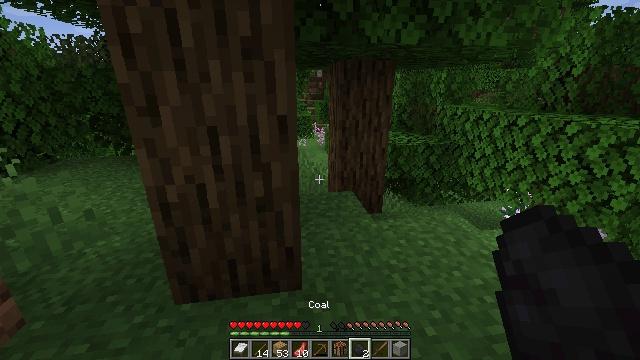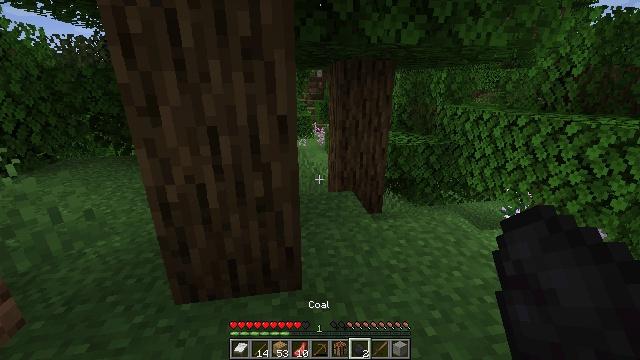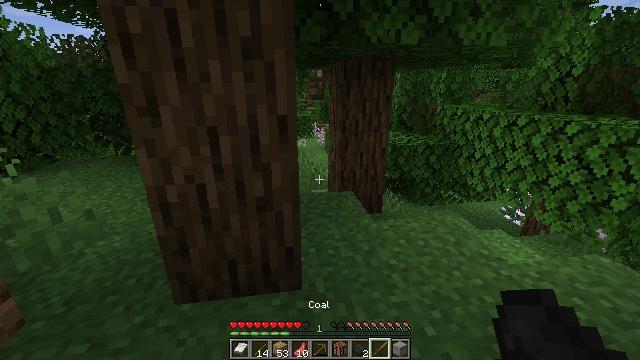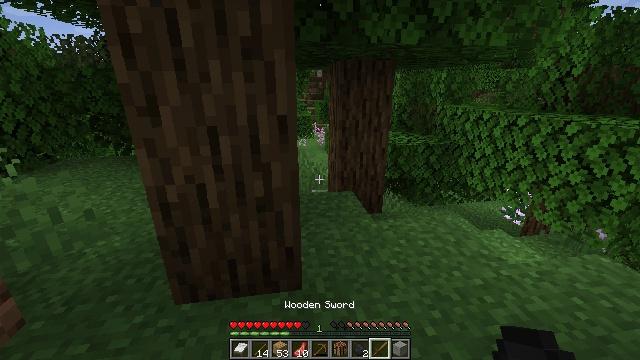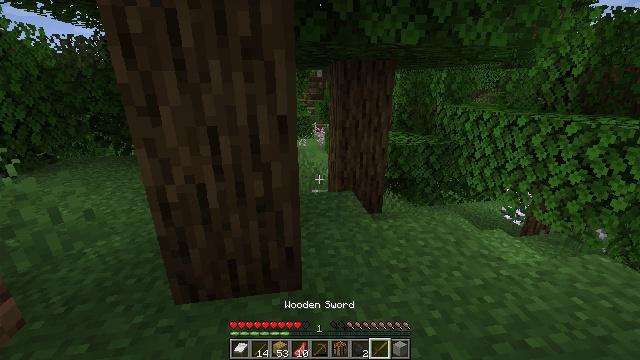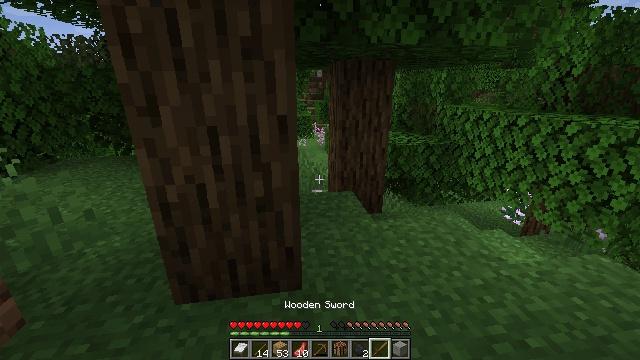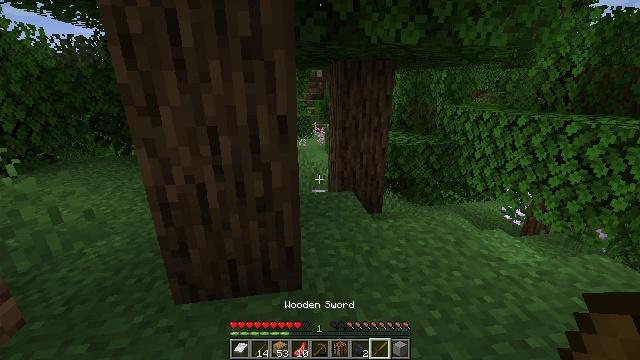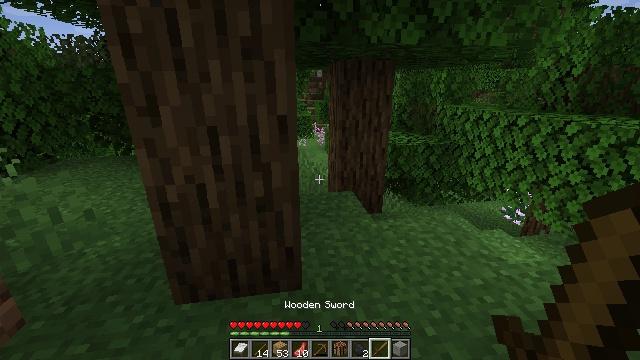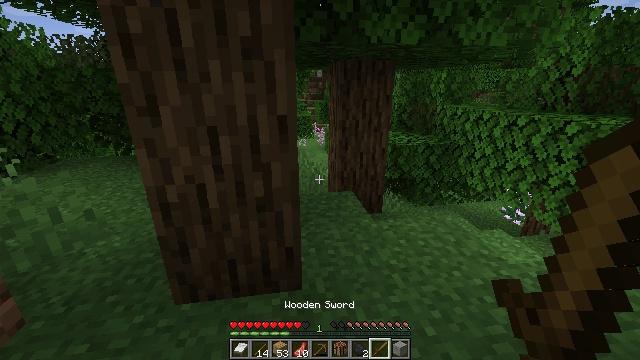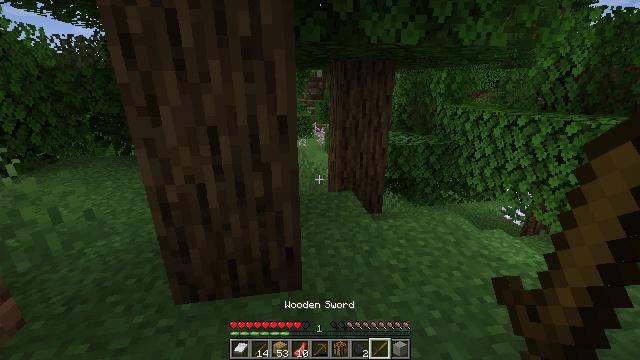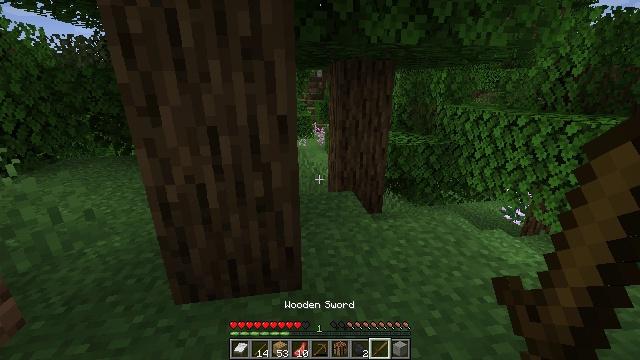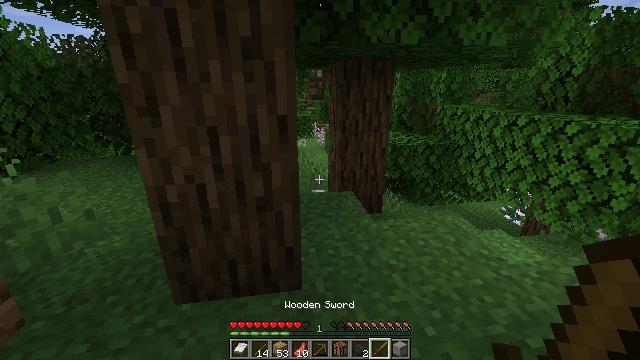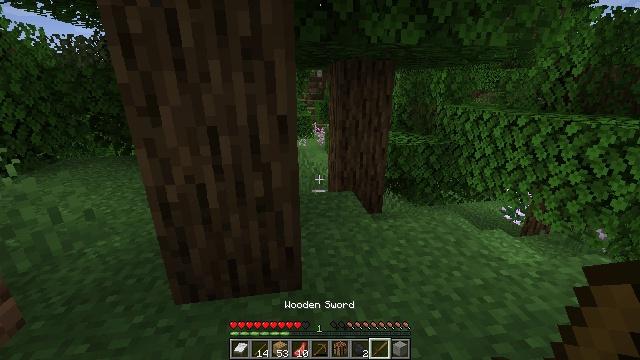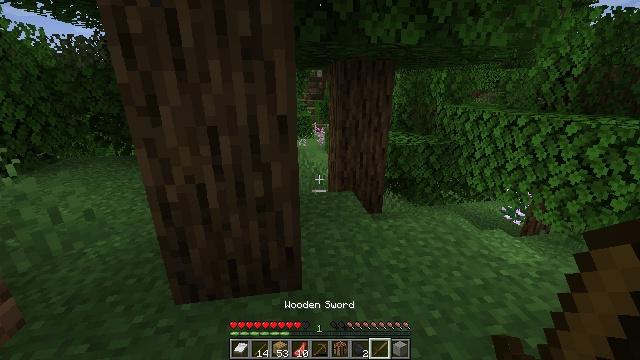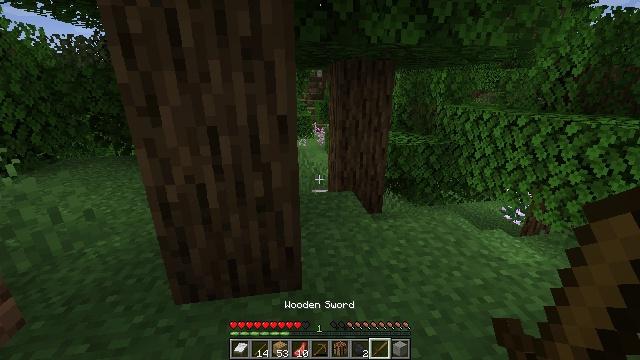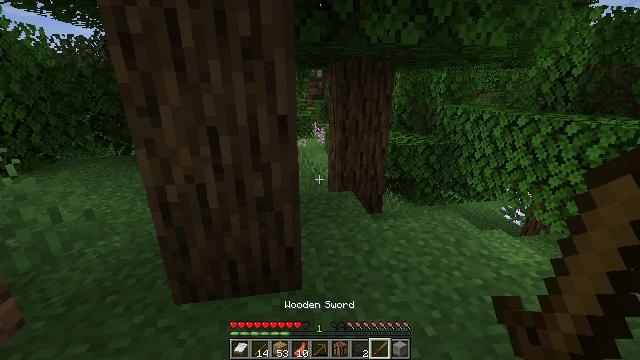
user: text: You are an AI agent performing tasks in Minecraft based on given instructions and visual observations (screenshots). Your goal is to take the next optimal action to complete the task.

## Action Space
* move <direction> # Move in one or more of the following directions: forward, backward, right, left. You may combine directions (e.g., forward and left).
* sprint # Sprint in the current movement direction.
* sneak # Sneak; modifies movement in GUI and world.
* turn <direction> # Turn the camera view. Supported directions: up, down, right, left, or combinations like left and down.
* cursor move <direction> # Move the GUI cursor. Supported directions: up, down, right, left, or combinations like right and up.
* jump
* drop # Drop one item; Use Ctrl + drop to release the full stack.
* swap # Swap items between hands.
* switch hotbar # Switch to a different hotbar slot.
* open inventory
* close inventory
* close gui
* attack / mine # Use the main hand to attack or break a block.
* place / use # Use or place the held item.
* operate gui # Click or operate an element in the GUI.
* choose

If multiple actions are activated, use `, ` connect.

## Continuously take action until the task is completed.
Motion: motion action
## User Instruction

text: Obtain a bee nest using a tool.
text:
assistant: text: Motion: no_op
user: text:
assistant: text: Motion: switch to hotbar 8
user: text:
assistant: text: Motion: switch to hotbar 8
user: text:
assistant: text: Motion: switch to hotbar 8
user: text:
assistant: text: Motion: switch to hotbar 8
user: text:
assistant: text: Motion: no_op
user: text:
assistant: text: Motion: no_op
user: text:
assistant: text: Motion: no_op
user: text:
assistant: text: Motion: no_op
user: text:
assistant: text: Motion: no_op
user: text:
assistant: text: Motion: no_op
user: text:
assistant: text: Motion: no_op
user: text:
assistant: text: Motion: no_op
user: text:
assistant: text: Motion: no_op
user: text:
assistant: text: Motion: no_op
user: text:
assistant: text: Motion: no_op
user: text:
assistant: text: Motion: no_op
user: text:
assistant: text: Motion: no_op
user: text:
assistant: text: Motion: no_op
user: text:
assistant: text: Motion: no_op
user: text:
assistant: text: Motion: no_op
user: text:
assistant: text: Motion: no_op
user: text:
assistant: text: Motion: no_op
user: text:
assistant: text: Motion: no_op
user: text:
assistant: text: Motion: no_op
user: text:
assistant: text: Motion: no_op
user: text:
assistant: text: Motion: no_op
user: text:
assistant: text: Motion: no_op
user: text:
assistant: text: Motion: no_op
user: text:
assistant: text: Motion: no_op